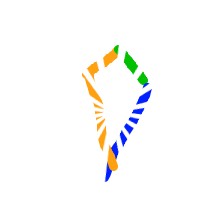
Shape: kite